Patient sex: F
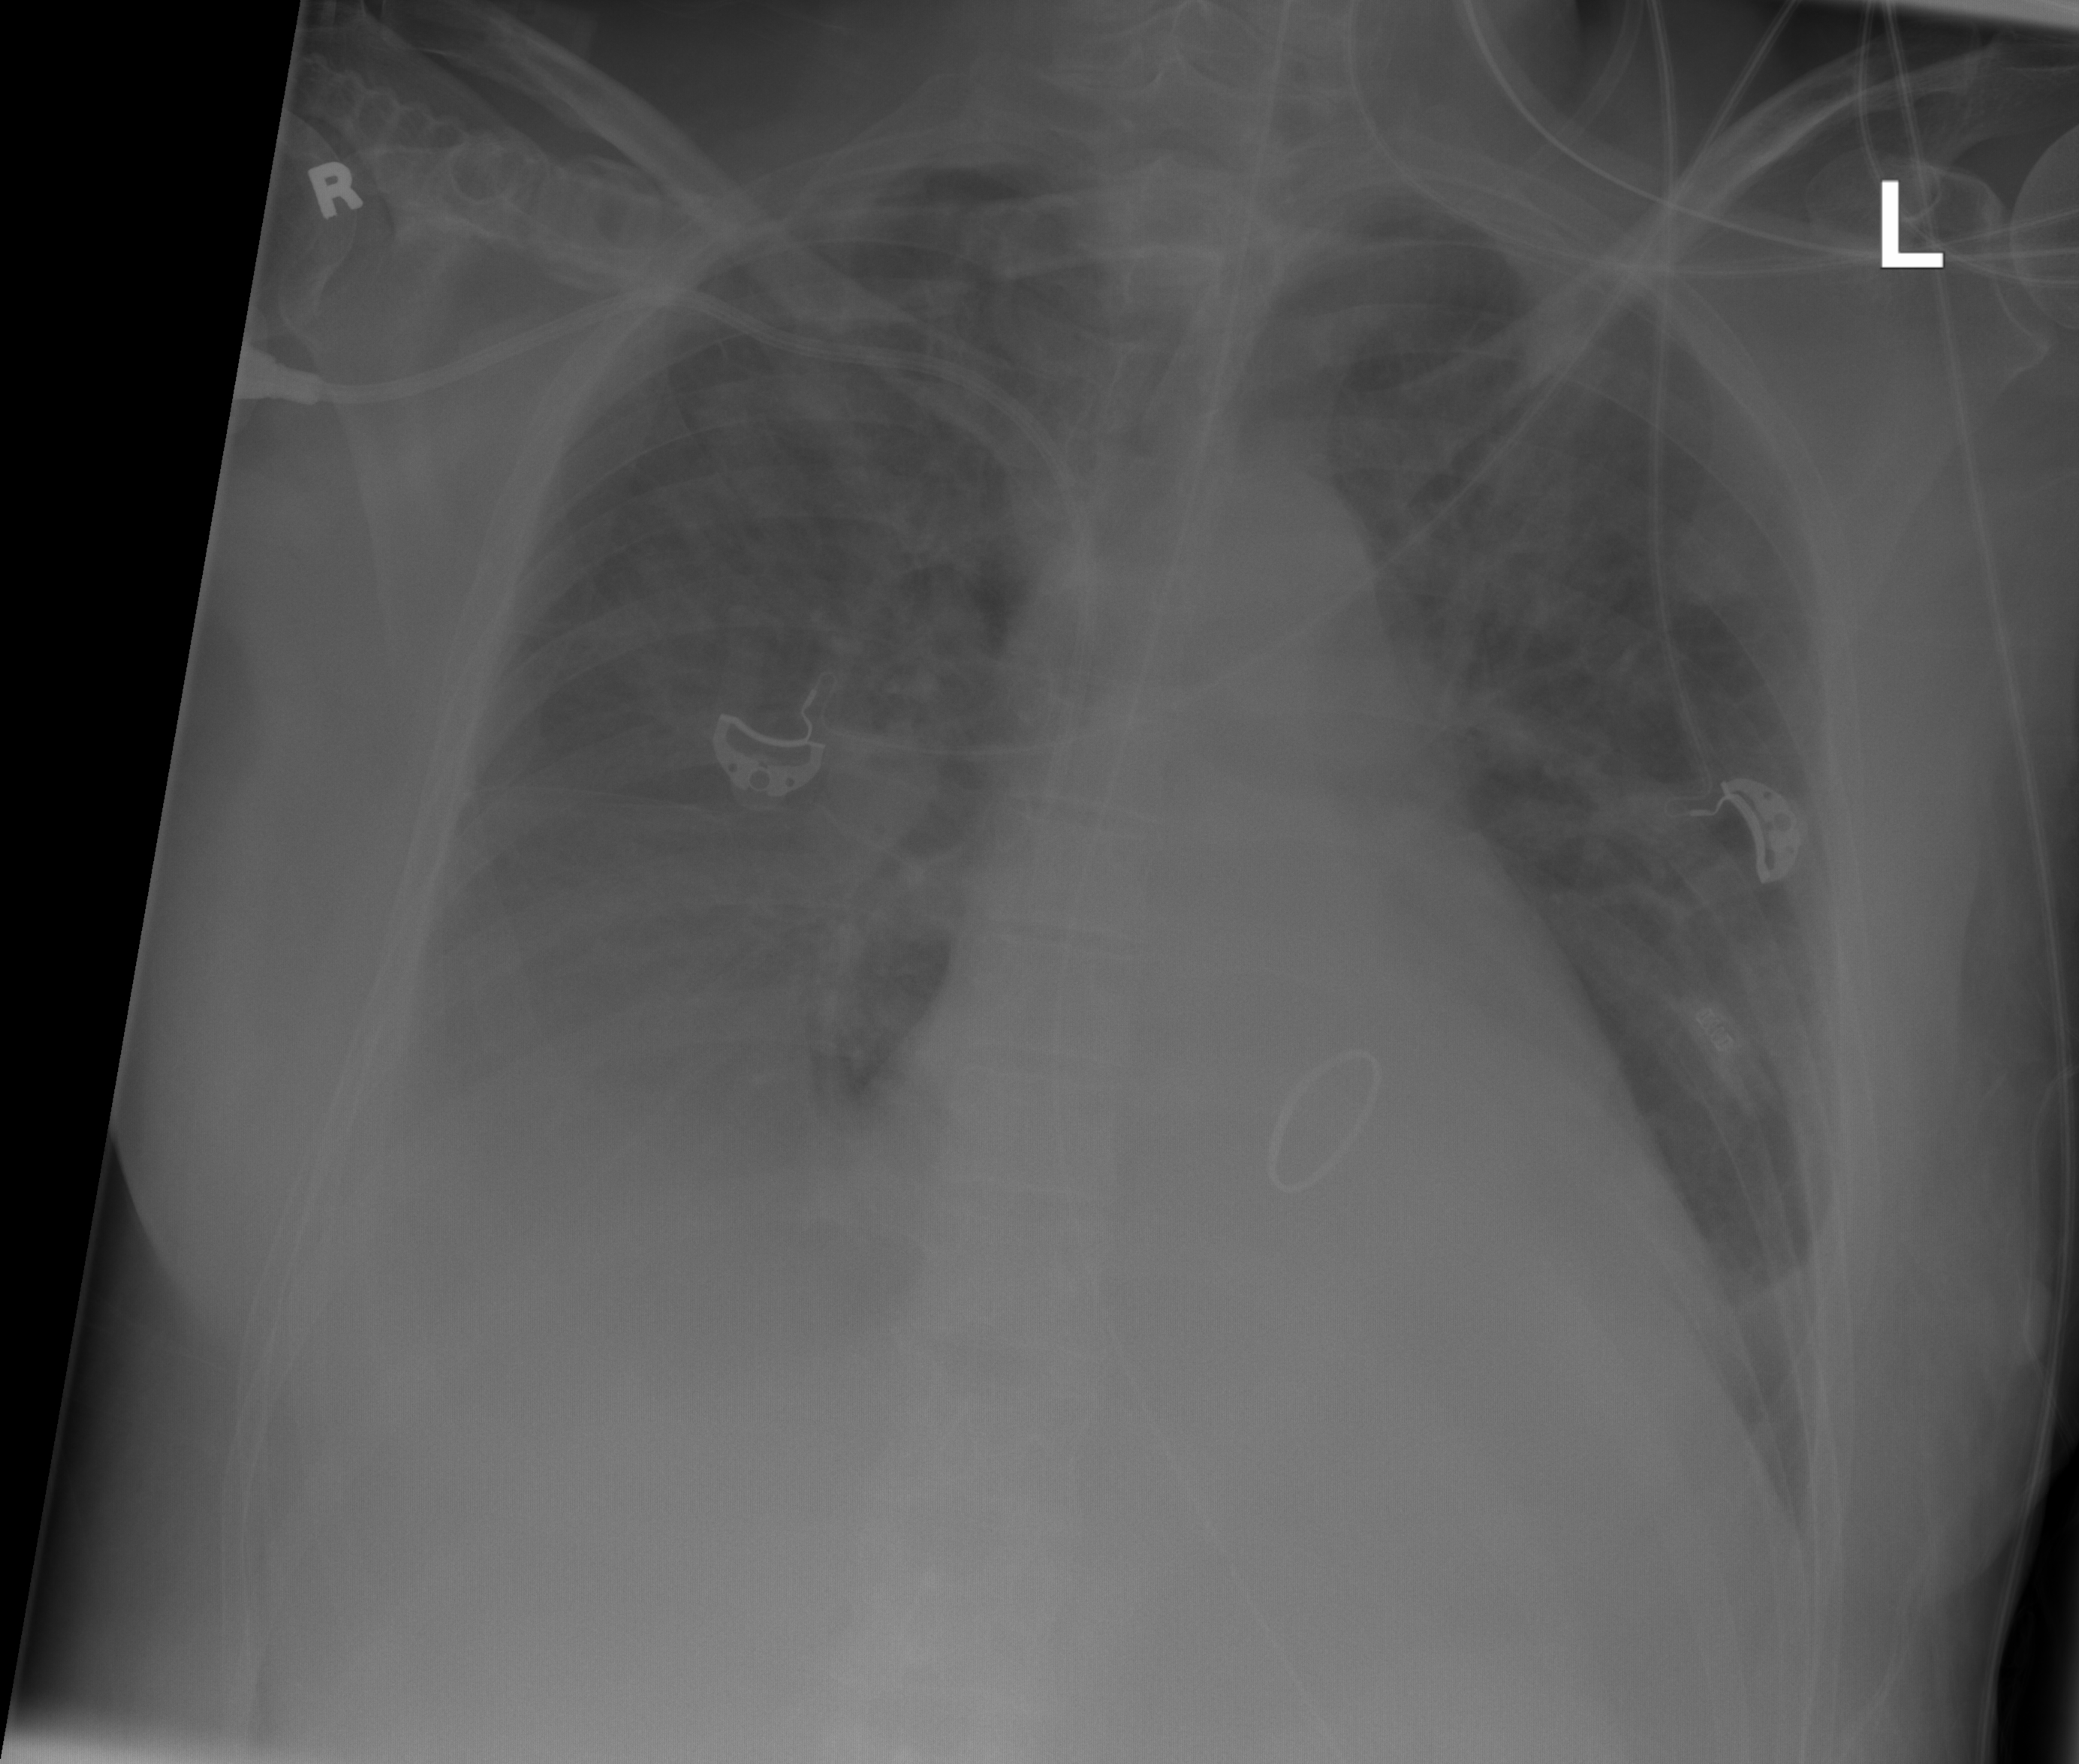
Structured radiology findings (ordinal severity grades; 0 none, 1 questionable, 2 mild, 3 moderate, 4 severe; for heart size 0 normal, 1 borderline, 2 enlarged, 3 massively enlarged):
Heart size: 0
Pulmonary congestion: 0
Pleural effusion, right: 2
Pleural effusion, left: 1
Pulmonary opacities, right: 3
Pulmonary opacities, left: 2
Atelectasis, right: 2
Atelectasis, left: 2